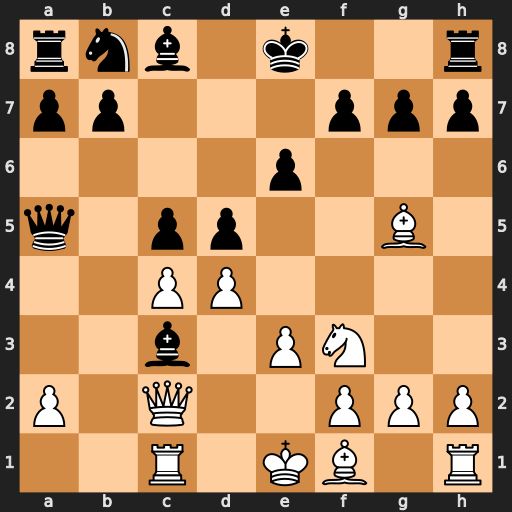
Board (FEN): rnb1k2r/pp3ppp/4p3/q1pp2B1/2PP4/2b1PN2/P1Q2PPP/2R1KB1R
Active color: w
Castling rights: Kkq
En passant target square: -
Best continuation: Qxc3 Qxc3+ Rxc3